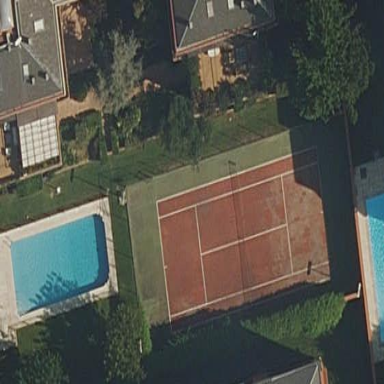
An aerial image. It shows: Tennis court on the leisure land pitch.